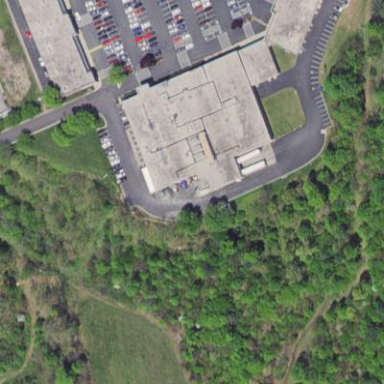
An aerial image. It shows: Retail building.